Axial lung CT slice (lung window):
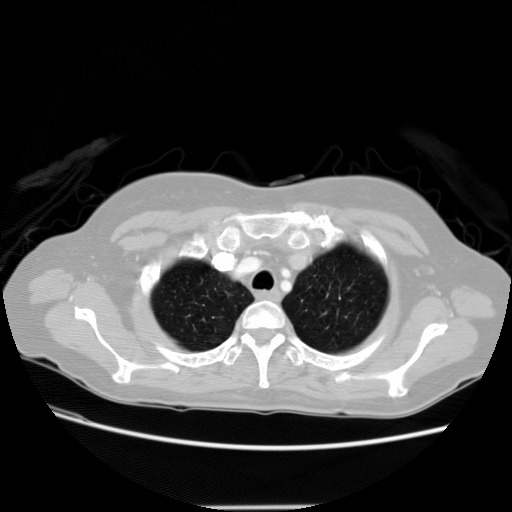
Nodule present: no